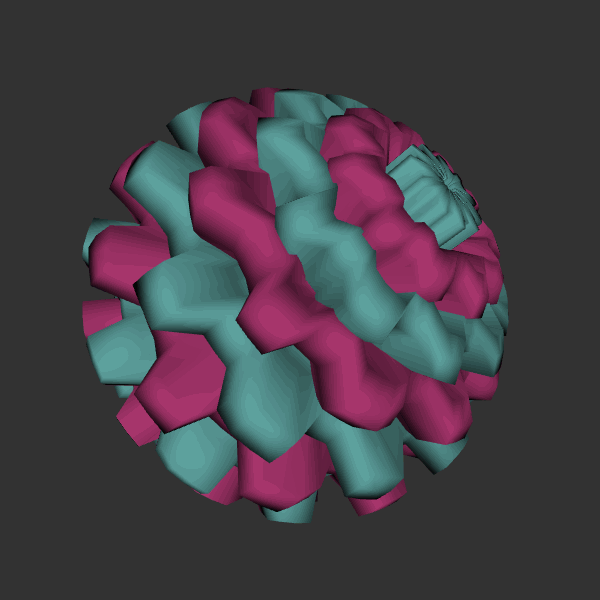
Background: dark